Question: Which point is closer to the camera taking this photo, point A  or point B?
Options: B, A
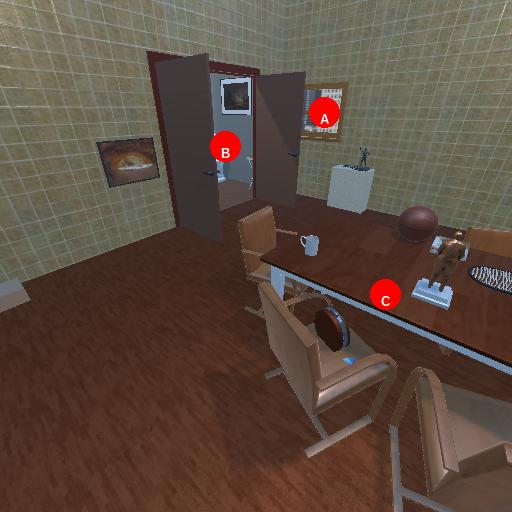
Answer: B